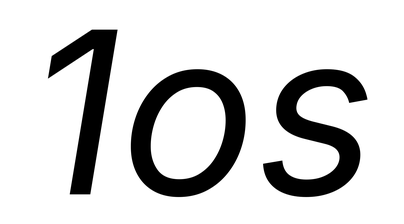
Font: Inter-Italic_Italic